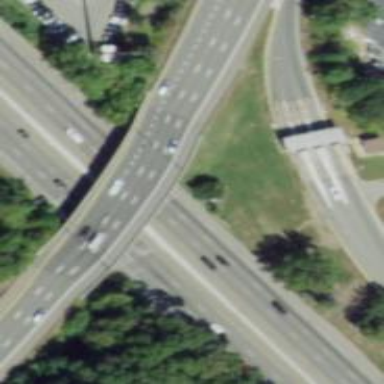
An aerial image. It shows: Urban freeway expressway bridge.